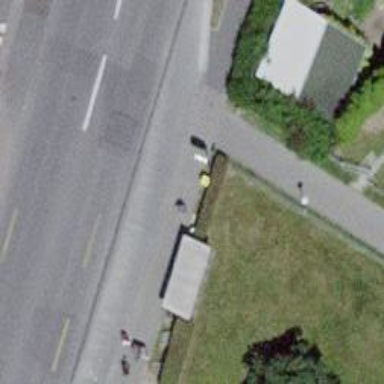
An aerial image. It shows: Post box is visible.